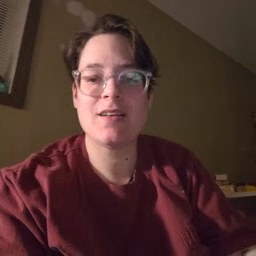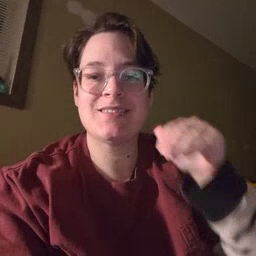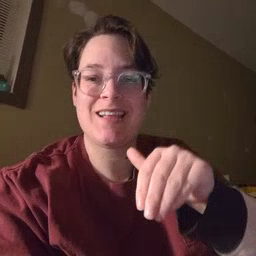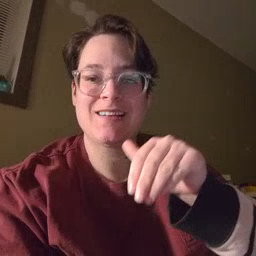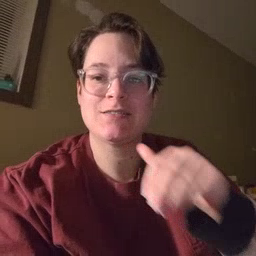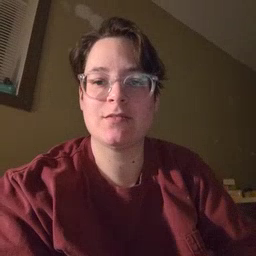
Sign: night